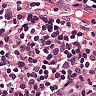
Metastatic tissue present: no